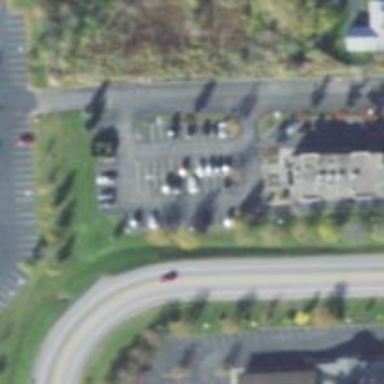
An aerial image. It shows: Asphalt road designated for service vehicles.